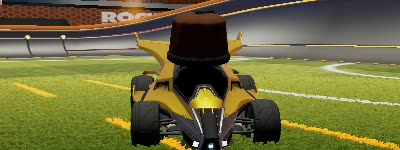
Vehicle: aftershock